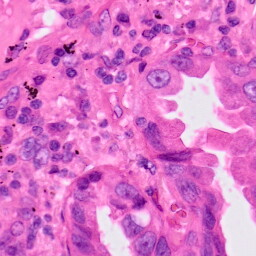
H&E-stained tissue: Lung